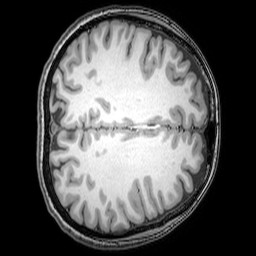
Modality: T1w
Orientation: axial
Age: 21
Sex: female
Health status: healthy
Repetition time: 0.081 s
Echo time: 0.037 s